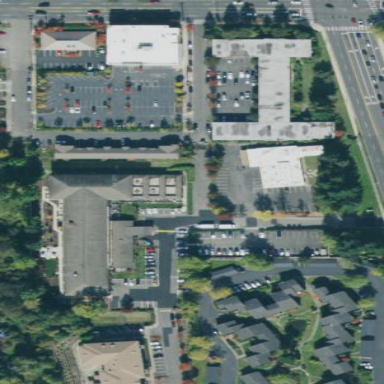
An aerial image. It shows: Commercial area.